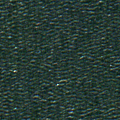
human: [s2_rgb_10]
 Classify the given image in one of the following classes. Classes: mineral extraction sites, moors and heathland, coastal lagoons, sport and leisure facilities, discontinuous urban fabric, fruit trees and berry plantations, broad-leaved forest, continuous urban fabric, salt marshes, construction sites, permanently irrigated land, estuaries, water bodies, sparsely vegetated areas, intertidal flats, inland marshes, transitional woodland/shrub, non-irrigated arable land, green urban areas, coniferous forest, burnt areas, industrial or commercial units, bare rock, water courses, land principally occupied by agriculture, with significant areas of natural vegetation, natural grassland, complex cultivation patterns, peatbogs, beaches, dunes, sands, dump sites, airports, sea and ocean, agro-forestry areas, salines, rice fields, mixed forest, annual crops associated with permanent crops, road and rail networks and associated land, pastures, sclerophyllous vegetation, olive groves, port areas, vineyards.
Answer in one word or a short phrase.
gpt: sea and ocean